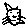
Label: cat